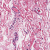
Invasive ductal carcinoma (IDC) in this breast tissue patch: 1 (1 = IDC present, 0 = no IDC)